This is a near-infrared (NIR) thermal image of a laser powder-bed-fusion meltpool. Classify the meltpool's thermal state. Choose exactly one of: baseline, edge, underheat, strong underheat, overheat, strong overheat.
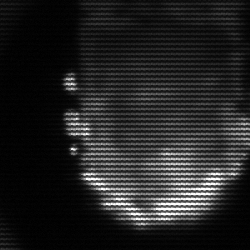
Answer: baseline